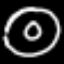
Label: donut